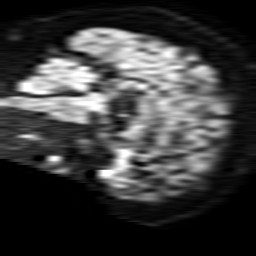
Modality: TRACE
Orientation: sagittal
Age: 72
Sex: female
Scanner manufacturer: philips
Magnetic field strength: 1.5 T
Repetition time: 3.641 s
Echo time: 0.09255 s